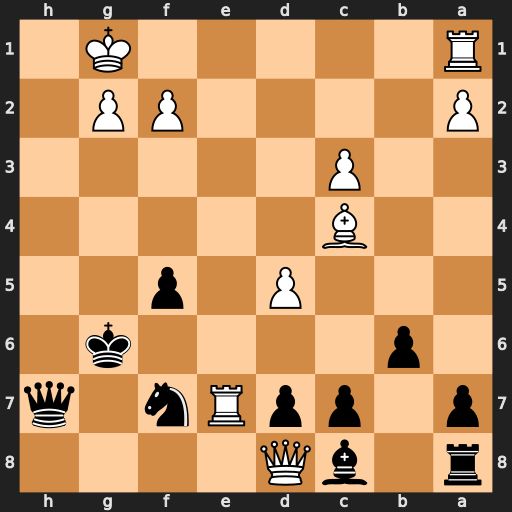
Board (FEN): r1bQ4/p1ppRn1q/1p4k1/3P1p2/2B5/2P5/P4PP1/R5K1
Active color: b
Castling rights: -
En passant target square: -
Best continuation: Nxd8 Rxh7 Kxh7